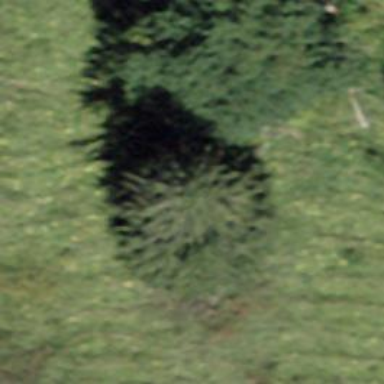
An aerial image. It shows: Row of broadleaved trees.